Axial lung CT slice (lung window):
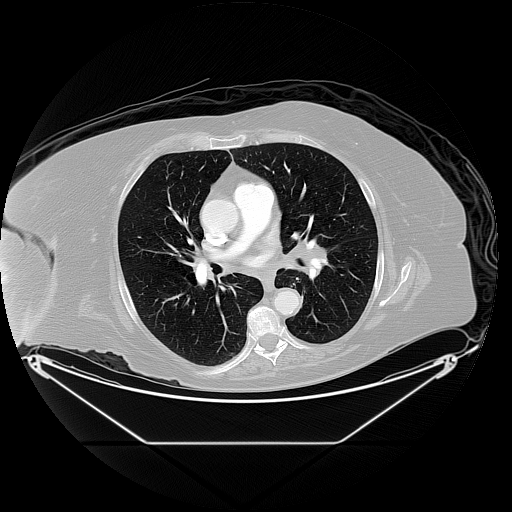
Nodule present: no